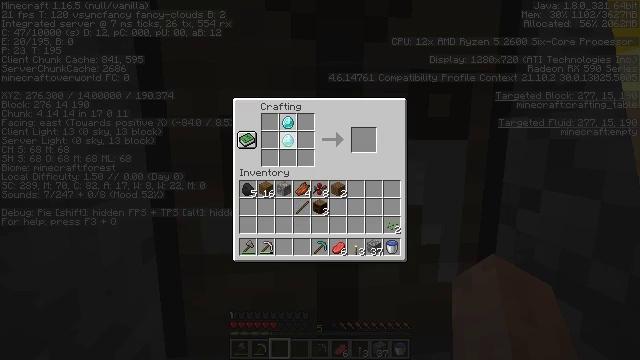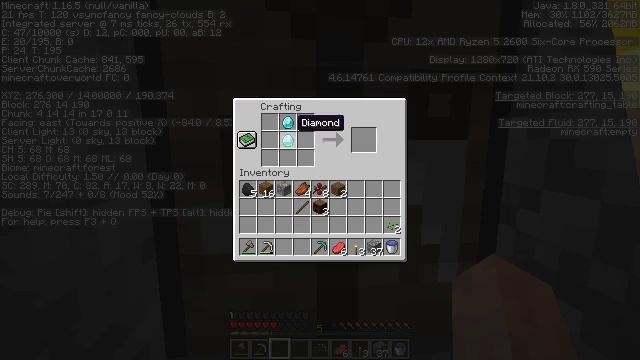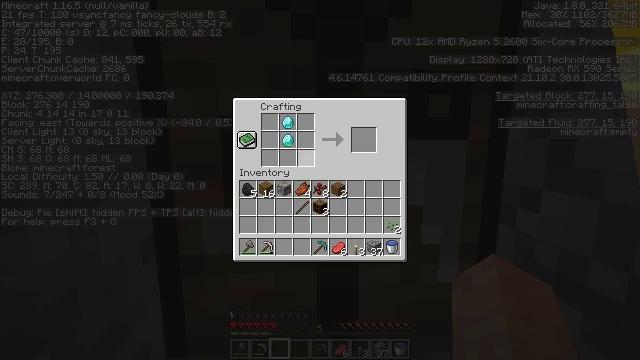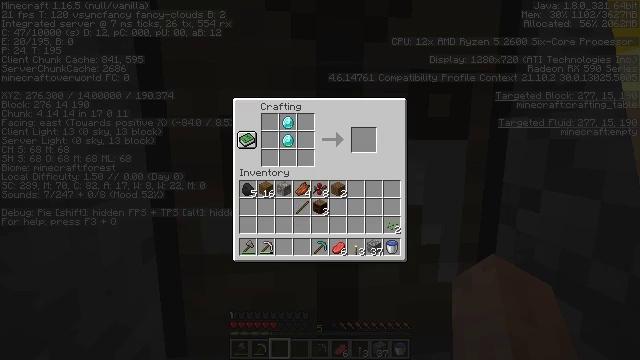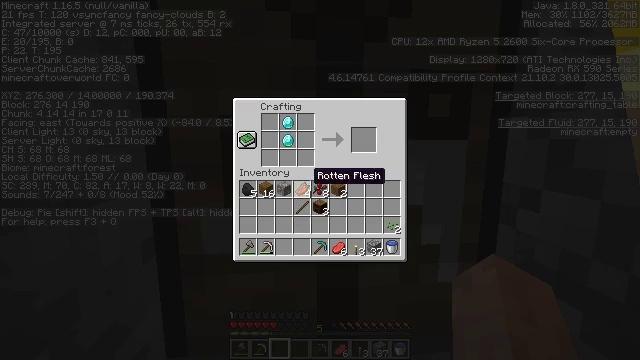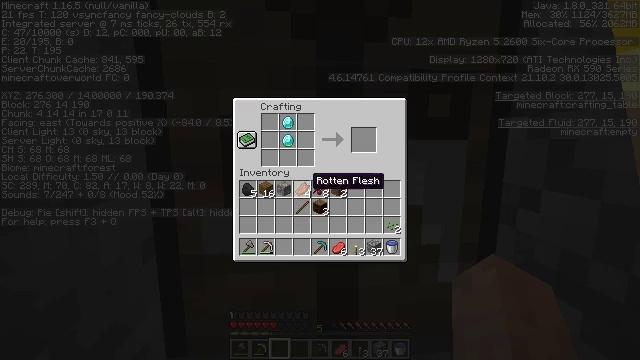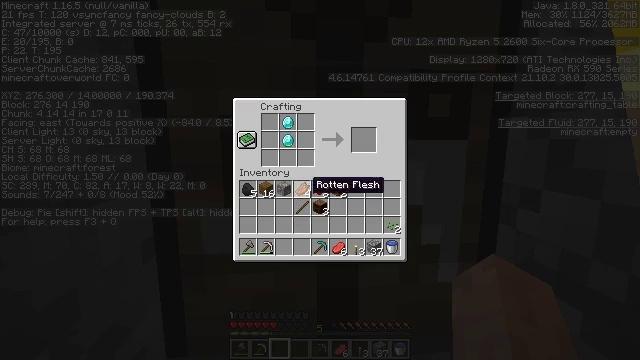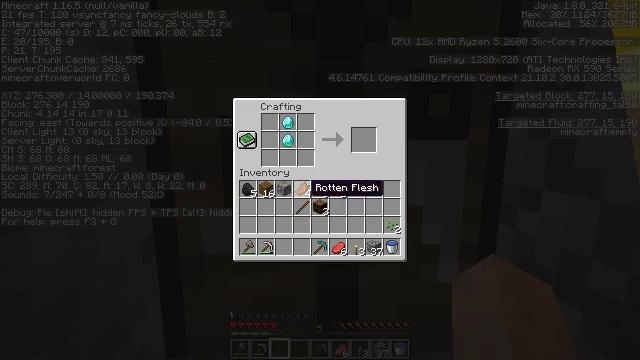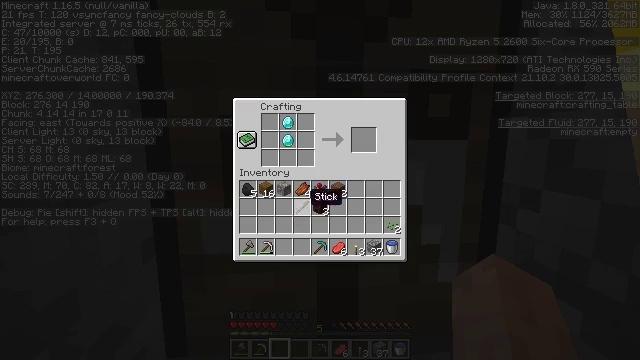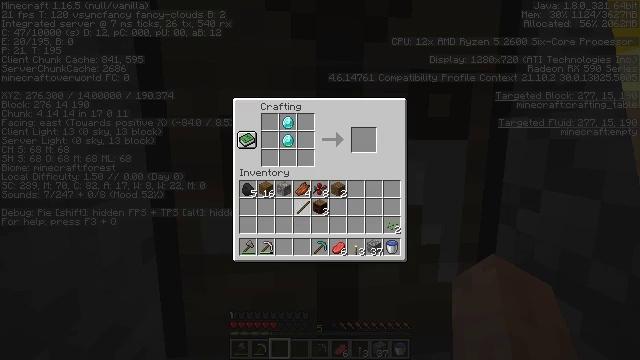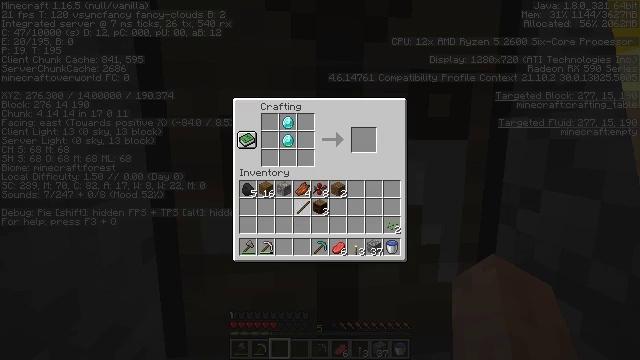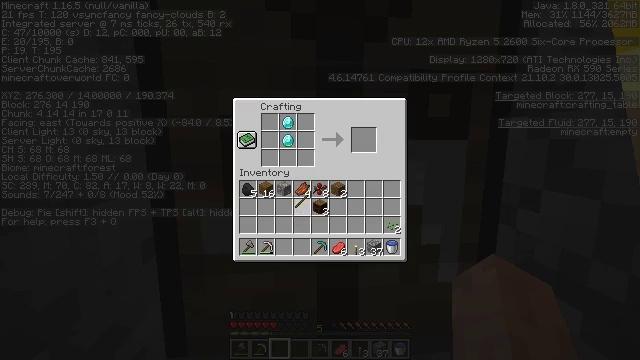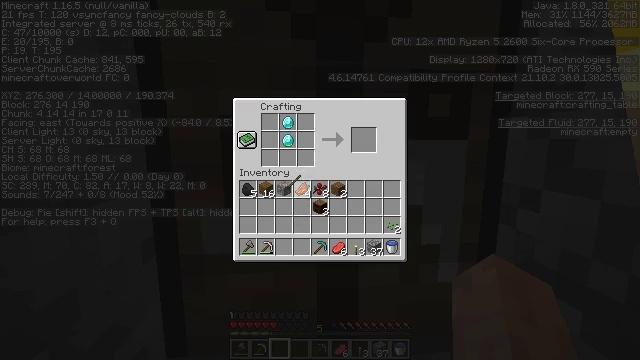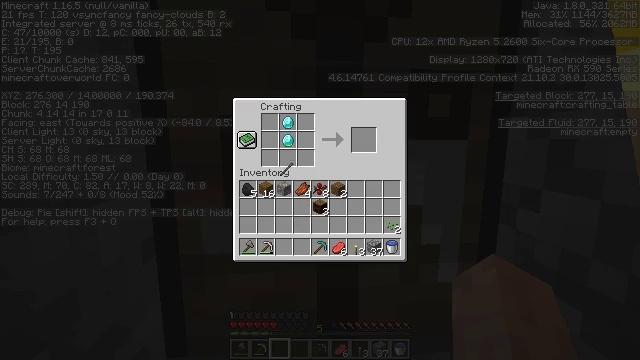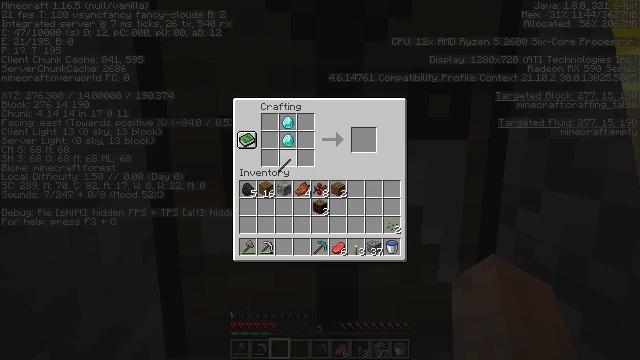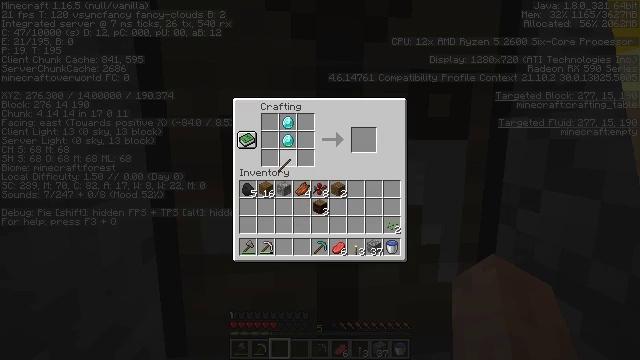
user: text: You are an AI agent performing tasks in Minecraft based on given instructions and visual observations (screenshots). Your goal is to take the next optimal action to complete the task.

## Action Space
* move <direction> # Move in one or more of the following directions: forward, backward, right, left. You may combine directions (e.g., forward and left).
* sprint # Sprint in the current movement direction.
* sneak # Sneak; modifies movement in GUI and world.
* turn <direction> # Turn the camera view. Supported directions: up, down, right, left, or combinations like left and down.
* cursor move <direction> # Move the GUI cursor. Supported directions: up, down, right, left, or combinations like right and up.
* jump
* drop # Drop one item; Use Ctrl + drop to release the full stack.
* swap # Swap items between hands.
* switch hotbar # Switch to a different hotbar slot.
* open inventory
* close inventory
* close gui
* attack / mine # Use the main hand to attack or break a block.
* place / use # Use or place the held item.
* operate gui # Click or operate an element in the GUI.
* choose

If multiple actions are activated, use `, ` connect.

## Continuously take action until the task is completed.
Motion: motion action
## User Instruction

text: Use diamonds and a stick to craft a diamond sword.
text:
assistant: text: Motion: no_op
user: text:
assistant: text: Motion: cursor move right and down
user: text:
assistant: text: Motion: cursor move down
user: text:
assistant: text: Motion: cursor move down
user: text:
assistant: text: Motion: no_op
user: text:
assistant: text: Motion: no_op
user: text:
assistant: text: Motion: no_op
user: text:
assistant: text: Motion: cursor move down
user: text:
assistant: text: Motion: operate gui
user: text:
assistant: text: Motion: operate gui
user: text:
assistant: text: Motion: operate gui
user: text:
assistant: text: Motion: cursor move left and up
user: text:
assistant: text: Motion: cursor move left and up
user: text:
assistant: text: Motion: no_op
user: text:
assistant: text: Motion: operate gui
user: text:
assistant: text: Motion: operate gui
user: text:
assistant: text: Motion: operate gui
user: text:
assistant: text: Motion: no_op
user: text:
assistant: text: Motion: no_op
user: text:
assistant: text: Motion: cursor move right
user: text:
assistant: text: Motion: cursor move right
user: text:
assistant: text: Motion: cursor move right
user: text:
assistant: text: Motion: cursor move right
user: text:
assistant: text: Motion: cursor move right
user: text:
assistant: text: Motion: no_op
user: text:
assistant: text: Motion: no_op
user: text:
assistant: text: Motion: sneak
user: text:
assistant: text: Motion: sneak, operate gui
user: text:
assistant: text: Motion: sneak, operate gui
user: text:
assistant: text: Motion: sneak, operate gui